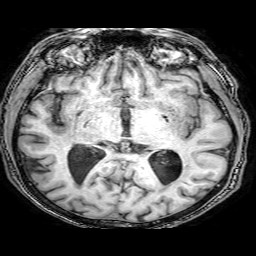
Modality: T1w
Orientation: coronal
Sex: male
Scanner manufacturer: philips
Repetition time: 0.008172 s
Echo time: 0.00378 s